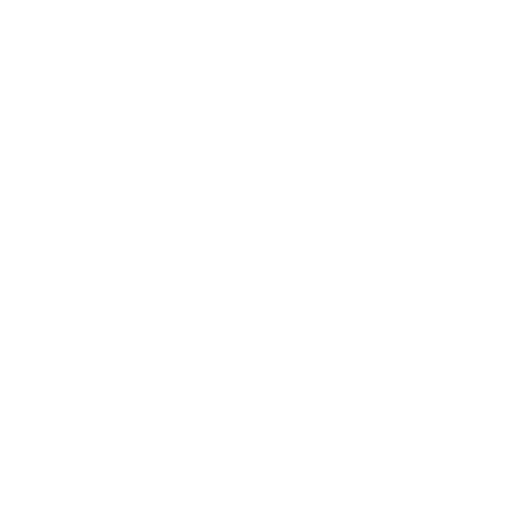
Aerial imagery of cape in Alaska named Narrow Point containing only unknown